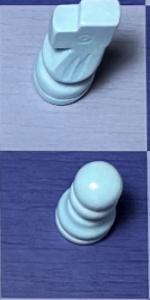
Label: Pawn_White